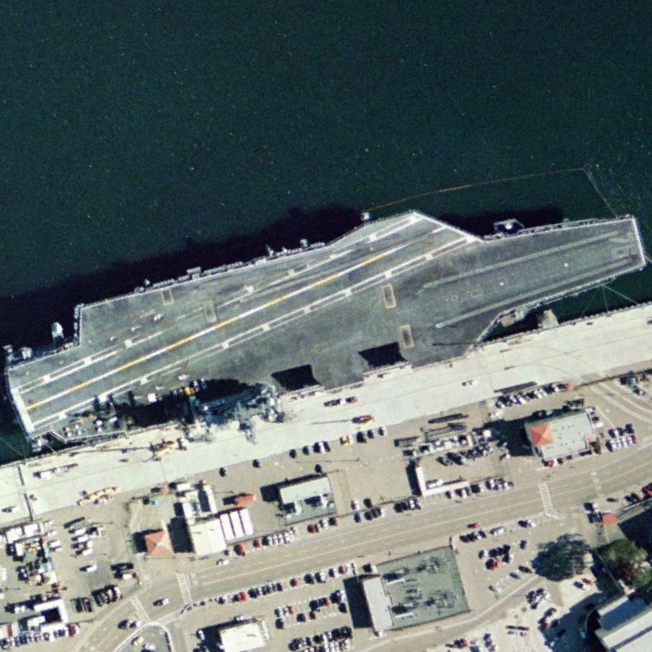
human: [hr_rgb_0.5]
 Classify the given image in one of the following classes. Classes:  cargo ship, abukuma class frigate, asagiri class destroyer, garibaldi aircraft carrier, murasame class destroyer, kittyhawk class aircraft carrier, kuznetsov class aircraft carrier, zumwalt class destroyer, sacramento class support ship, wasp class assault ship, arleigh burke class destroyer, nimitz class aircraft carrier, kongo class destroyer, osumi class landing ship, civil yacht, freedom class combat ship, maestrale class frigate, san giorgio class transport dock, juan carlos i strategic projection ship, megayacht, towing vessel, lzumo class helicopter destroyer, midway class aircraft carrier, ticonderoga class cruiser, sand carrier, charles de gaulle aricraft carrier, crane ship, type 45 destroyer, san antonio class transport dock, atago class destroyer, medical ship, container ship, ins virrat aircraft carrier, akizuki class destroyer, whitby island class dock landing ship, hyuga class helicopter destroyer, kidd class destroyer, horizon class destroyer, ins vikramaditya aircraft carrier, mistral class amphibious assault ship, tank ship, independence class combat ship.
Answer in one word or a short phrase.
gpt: Nimitz class aircraft carrier